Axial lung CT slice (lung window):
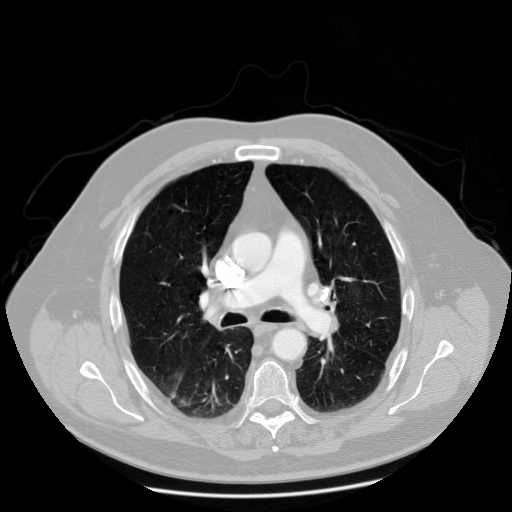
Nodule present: no